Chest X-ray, PA view. Patient: 21 years old, sex M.
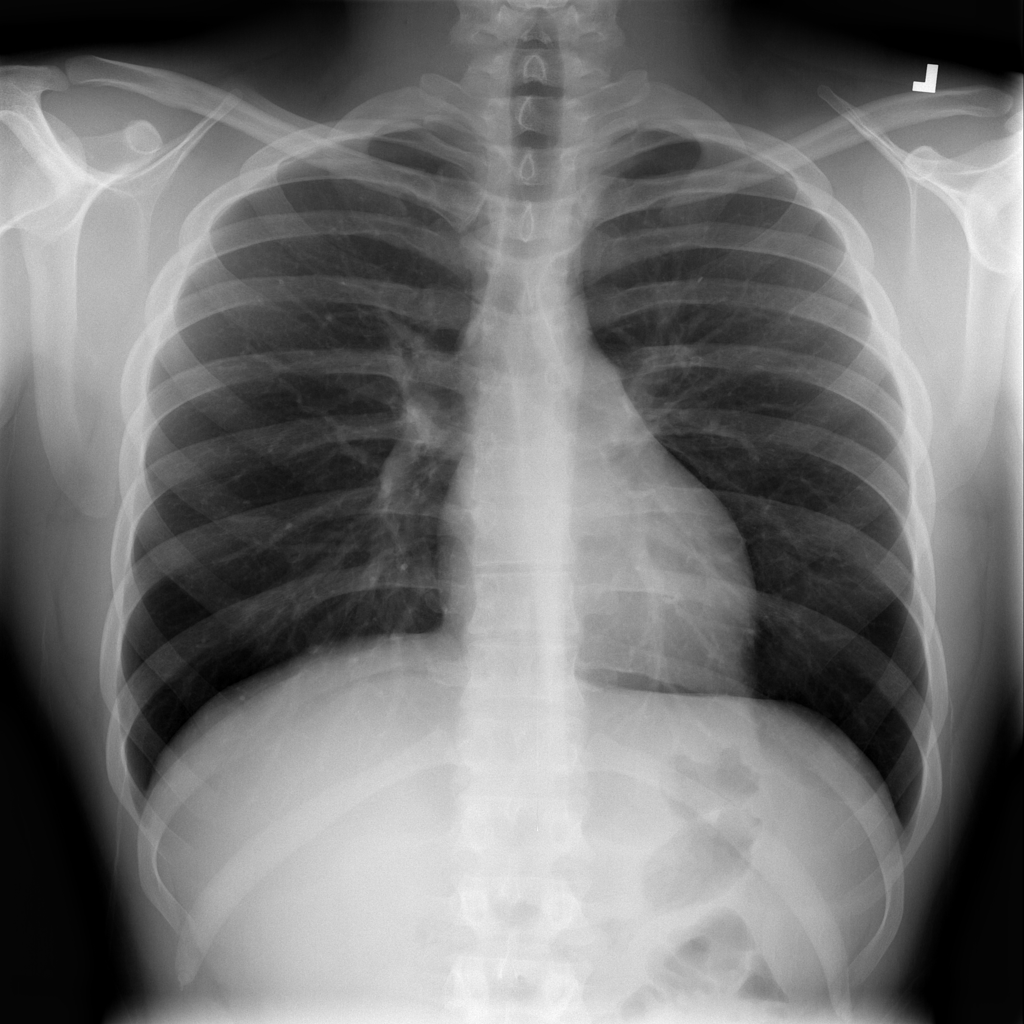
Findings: No Finding